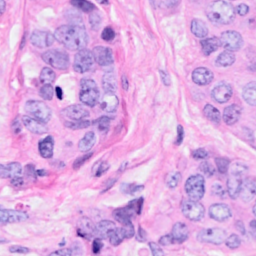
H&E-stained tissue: Breast